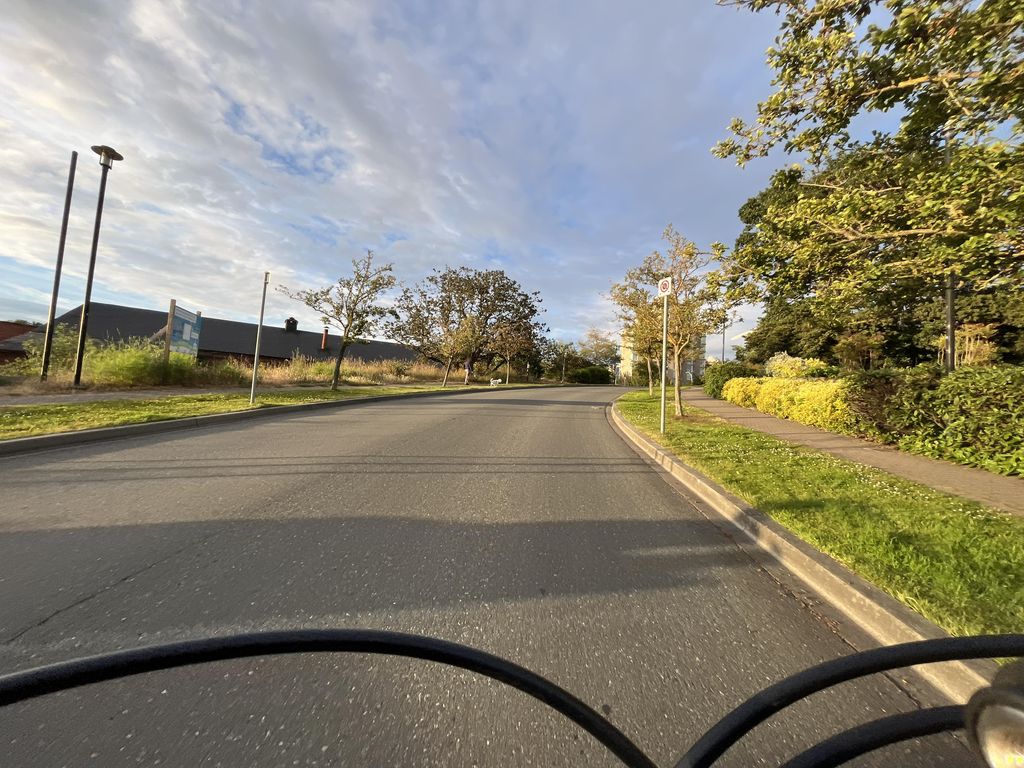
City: victoria